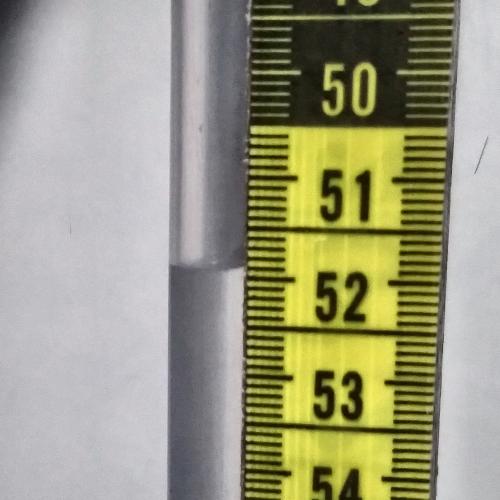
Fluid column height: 51.9 cm